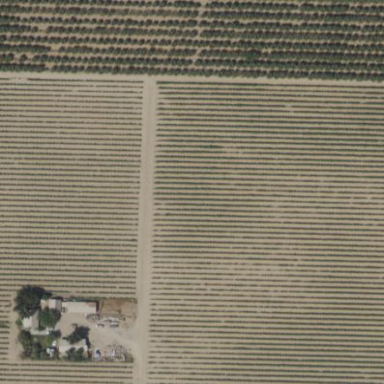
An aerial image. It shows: Beautiful vineyard in the countryside.